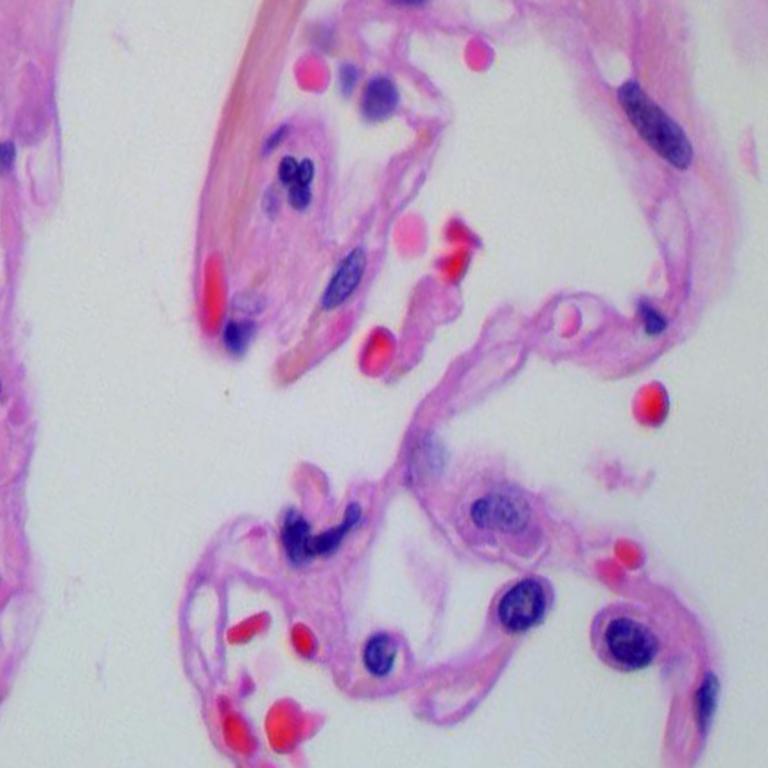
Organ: lung
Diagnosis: benign